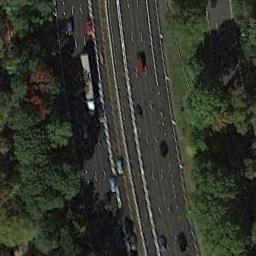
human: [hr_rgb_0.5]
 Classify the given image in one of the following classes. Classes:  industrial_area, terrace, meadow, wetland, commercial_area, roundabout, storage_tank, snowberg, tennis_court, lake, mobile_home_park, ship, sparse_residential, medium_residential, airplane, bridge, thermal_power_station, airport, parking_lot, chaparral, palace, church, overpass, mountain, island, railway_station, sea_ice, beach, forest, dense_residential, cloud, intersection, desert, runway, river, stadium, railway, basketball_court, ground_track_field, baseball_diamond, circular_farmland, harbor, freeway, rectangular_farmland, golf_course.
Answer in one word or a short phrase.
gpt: freeway